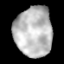
Tissue: lung
Cell type: Epithelial cells
Senescence score: 0.2426
Nuclear area (px): 1829
Mean DAPI intensity: 187.65